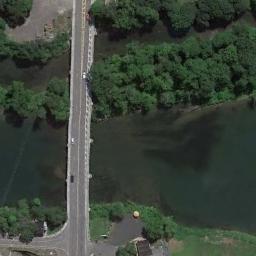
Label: bridge